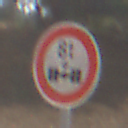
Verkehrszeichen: TatsaechlicheAchslast
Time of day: MorningAfternoon
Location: Outdoor (Nature)
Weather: PartlyCloudy
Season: NotSpecified
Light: Natural